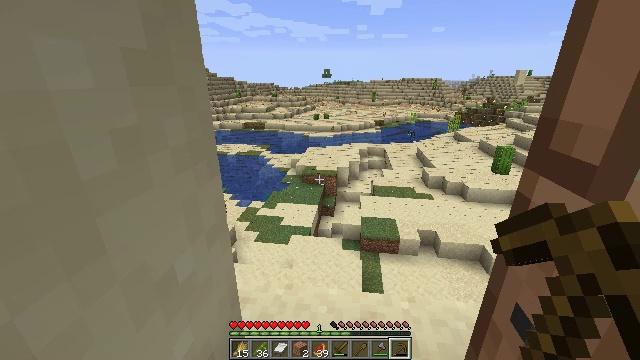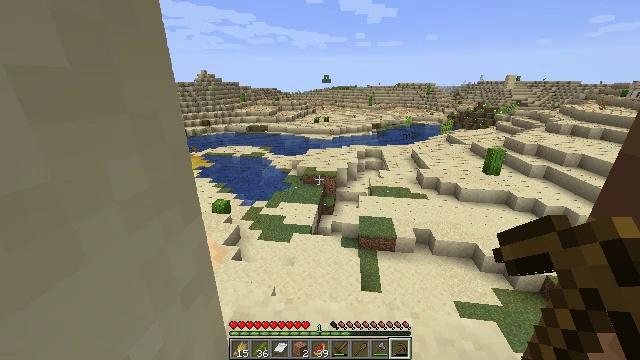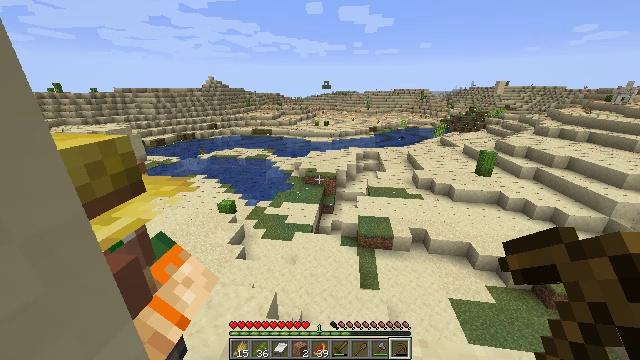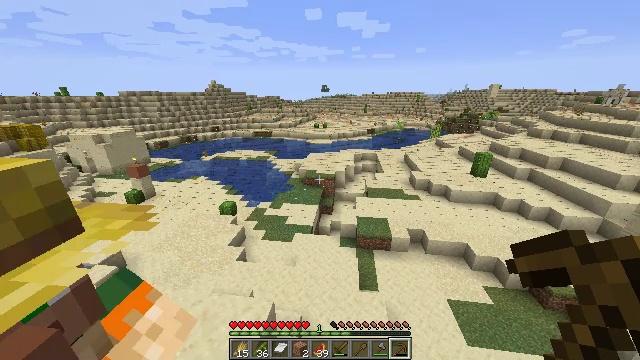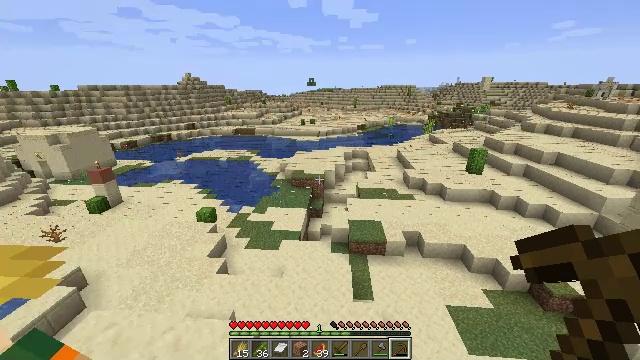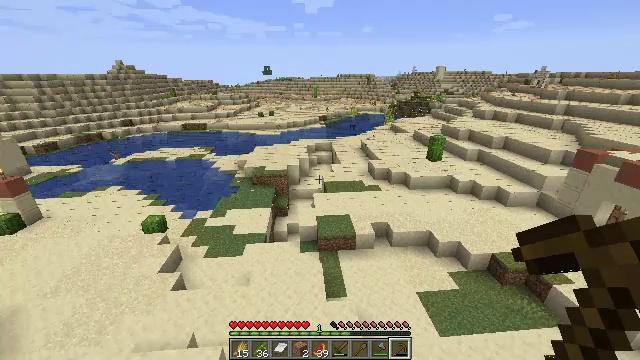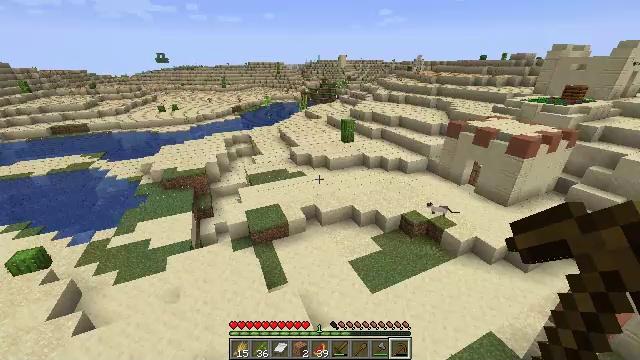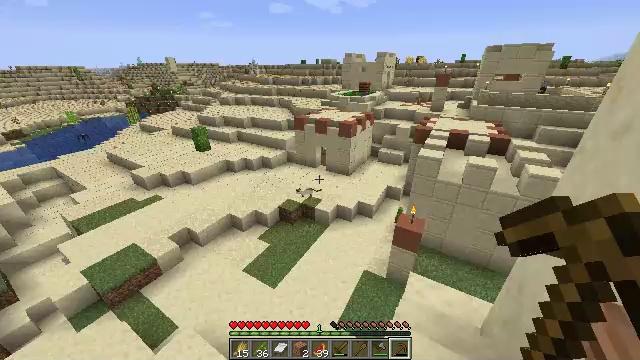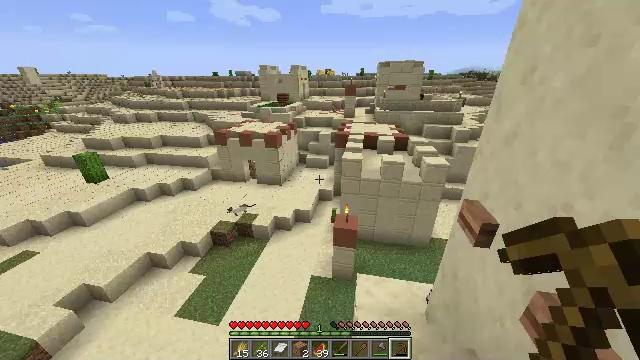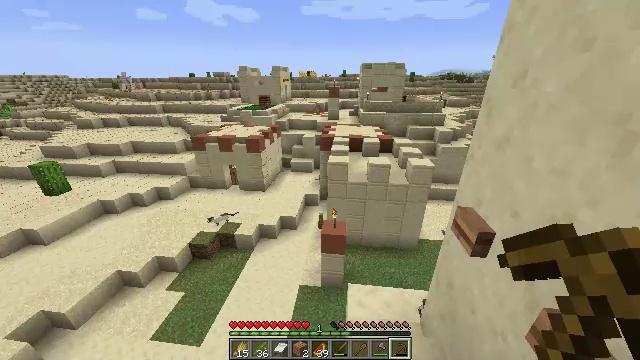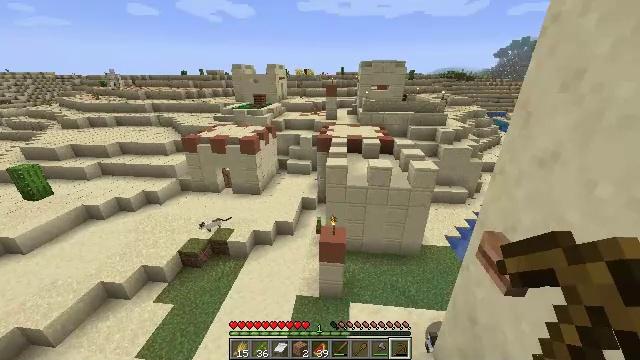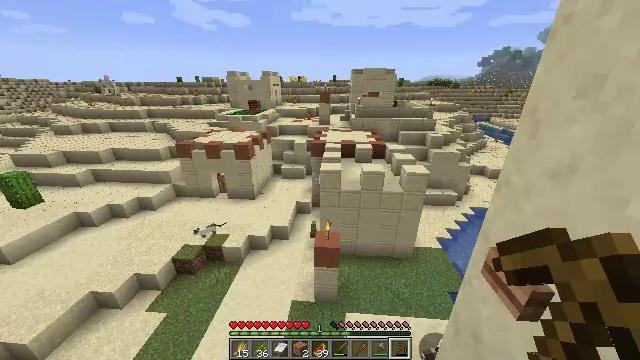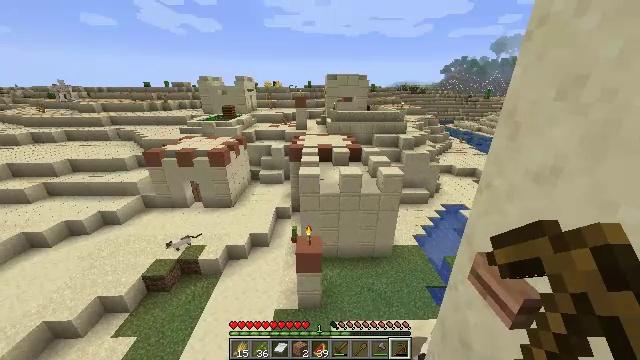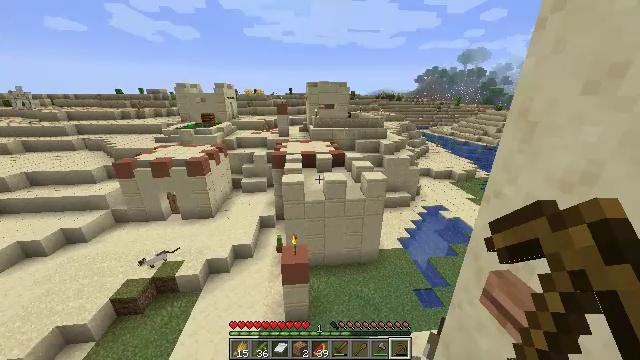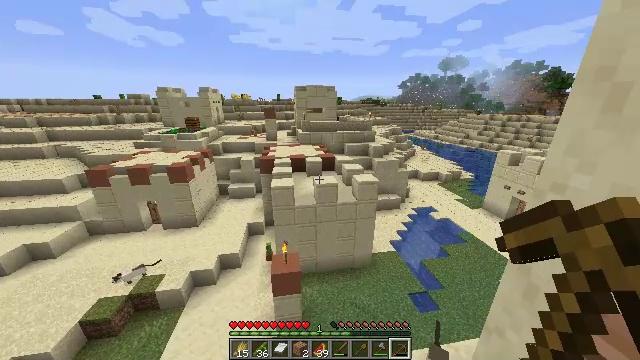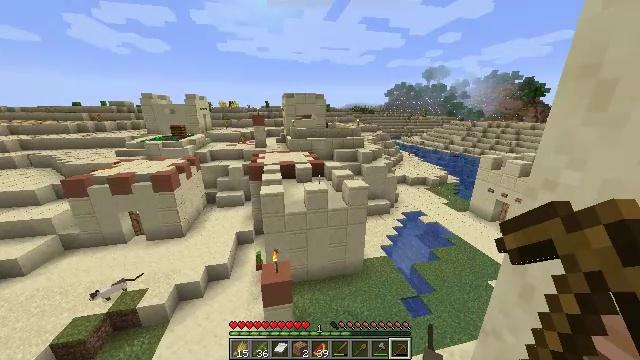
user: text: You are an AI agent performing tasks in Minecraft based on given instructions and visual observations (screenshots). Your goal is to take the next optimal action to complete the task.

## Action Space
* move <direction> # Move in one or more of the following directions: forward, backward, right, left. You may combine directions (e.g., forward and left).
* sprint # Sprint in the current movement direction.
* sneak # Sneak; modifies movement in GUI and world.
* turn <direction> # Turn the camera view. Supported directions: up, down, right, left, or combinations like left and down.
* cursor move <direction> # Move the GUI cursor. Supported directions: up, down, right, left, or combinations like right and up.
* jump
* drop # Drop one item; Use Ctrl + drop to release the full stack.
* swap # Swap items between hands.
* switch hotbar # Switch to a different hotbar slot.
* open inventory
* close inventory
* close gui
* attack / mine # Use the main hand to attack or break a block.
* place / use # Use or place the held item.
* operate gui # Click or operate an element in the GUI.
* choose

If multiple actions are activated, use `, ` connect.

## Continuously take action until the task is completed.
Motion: motion action
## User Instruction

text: Gather beetroots by breaking the plants.
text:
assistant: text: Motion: move forward, sprint
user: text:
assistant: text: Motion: move forward, sprint
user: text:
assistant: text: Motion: move forward
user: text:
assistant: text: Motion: move forward, turn right
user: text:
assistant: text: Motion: move forward, turn right and down
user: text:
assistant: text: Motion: move forward, sprint, turn right and down
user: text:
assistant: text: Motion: move forward, sprint, turn right
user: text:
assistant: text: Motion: move forward, sprint, turn right and up
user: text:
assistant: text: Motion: move forward, sprint, turn right
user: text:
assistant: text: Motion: move forward
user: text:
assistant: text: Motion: move forward, turn right
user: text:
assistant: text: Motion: move forward, sprint, turn right
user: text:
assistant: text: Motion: move forward, sprint, turn right and up
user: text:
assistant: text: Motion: move forward, turn right and up
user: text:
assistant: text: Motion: move forward, turn right and up
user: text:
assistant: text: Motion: move forward
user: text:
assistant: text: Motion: move forward
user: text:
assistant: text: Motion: move forward, sprint, turn right
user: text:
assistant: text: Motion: move forward, sprint, turn right and down
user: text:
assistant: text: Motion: move forward, sprint, turn right and down
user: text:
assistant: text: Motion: move forward, turn right and down
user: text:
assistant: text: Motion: move forward, turn right and down
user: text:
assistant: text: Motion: move forward, turn right and down
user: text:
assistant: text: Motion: move forward, turn right
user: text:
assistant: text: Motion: move forward, turn right and up
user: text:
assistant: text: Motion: move forward, turn right and up
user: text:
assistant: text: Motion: move forward, turn right and up
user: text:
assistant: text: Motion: move forward, sprint, turn right and up
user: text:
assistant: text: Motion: move forward, sprint, turn up
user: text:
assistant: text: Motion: move forward, sprint, turn up